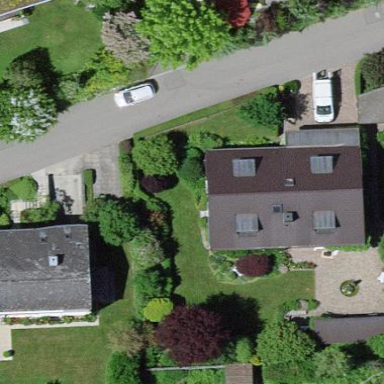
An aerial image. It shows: Residential building.